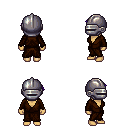
a pixel art fantasy rpg character, female body template, human, tanned skin, brown robe, white pants, blue long mohawk hairstyle, metal helm, four views (front, back, left, right), 2x2 character sprite sheet, small pixel art, hard edges, no anti-aliasing